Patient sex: M
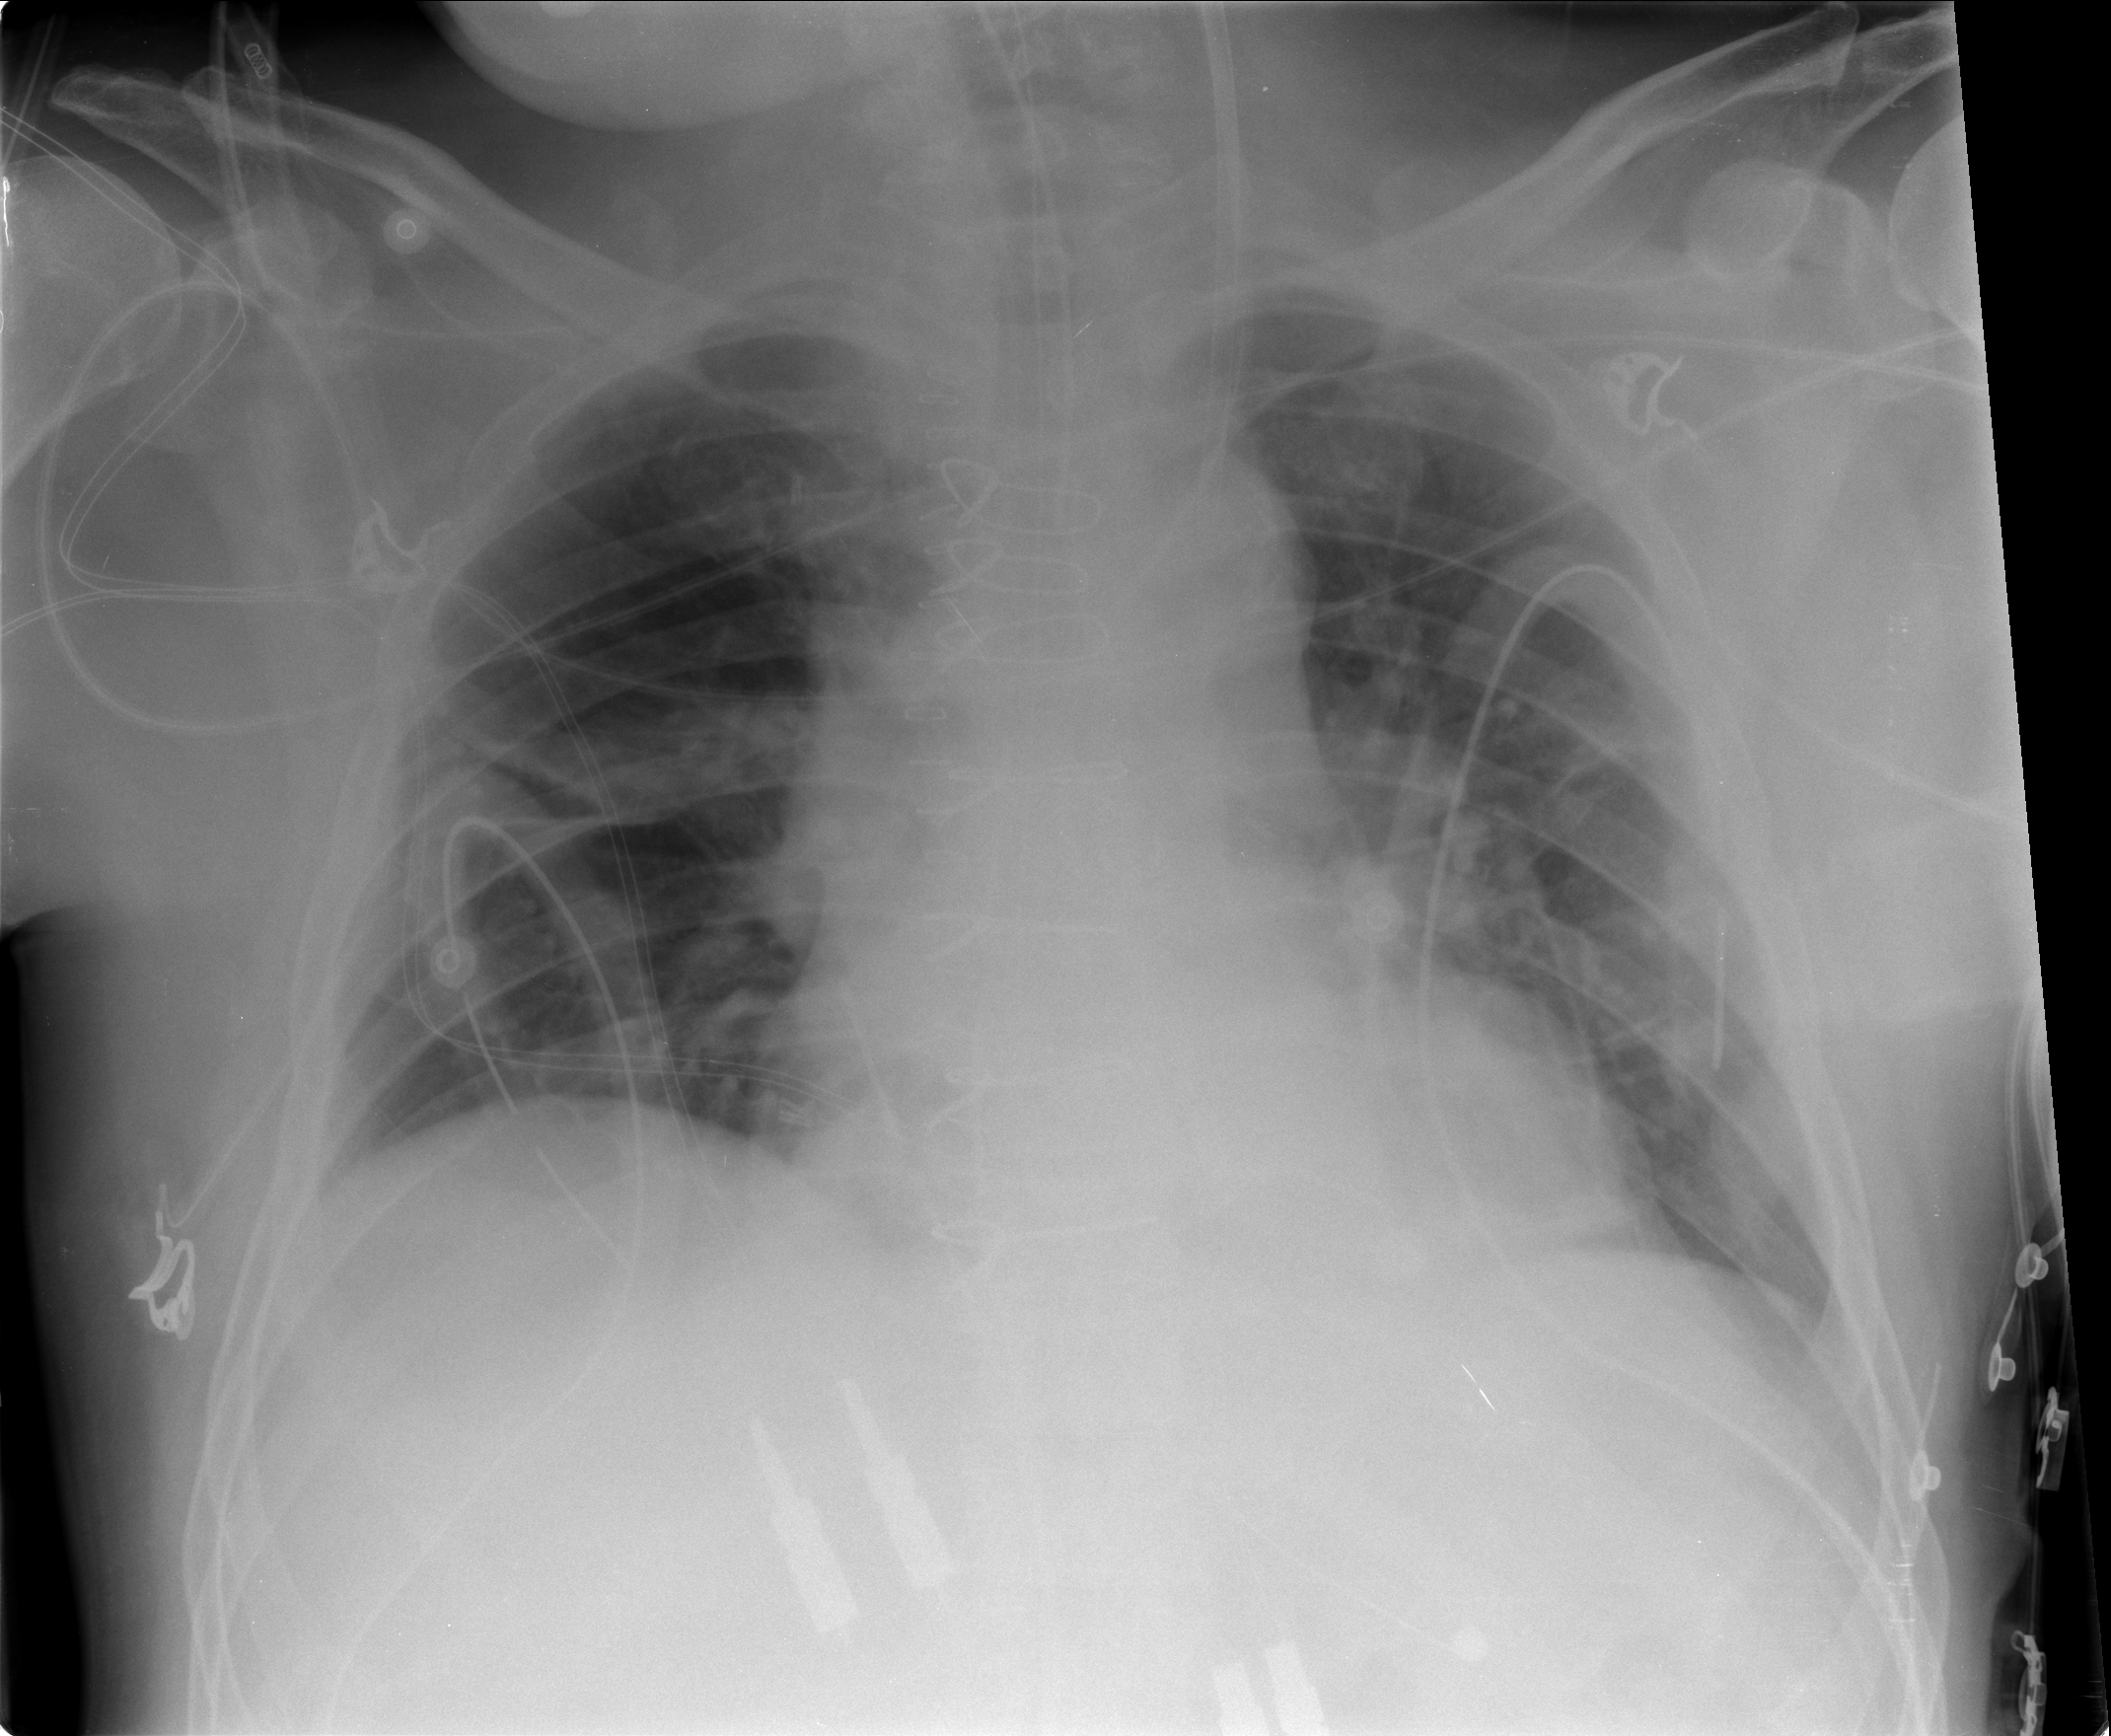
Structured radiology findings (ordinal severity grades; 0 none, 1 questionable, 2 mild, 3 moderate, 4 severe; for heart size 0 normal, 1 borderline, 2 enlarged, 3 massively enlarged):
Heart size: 1
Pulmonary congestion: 0
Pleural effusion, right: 0
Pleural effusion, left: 0
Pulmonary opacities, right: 0
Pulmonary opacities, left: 0
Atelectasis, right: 2
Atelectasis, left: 2